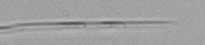
Label: Pseudo-nitzschia